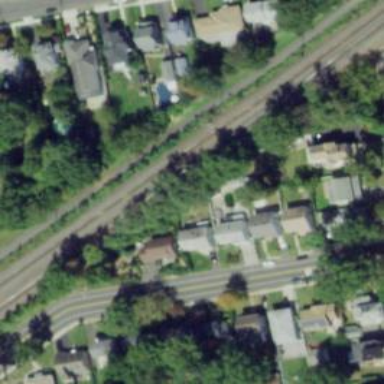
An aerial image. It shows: Railway signals on bidirectional rail line.